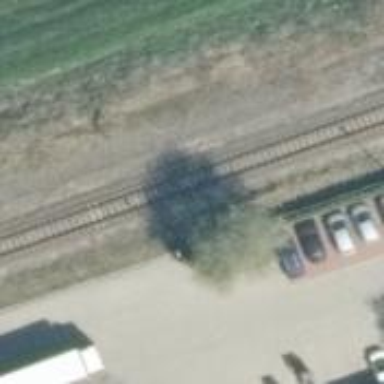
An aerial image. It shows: Railway signal.